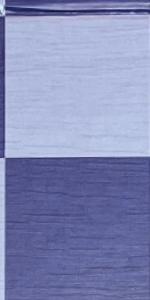
Label: Empty